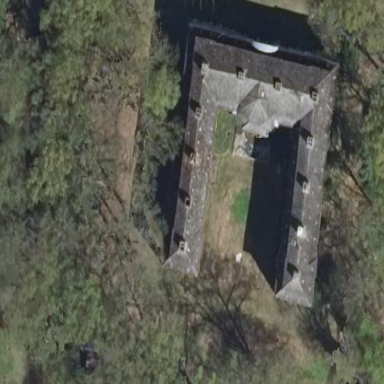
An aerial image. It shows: Stately castle with hipped grey roof. It has historic significance.